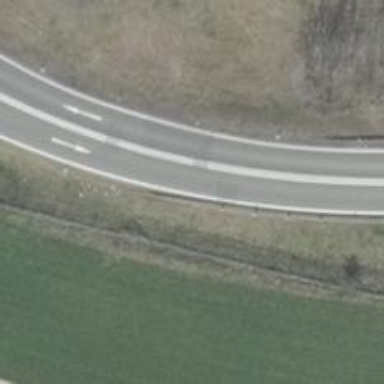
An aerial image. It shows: Motorway link.